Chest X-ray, PA view. Patient: 22 years old, sex M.
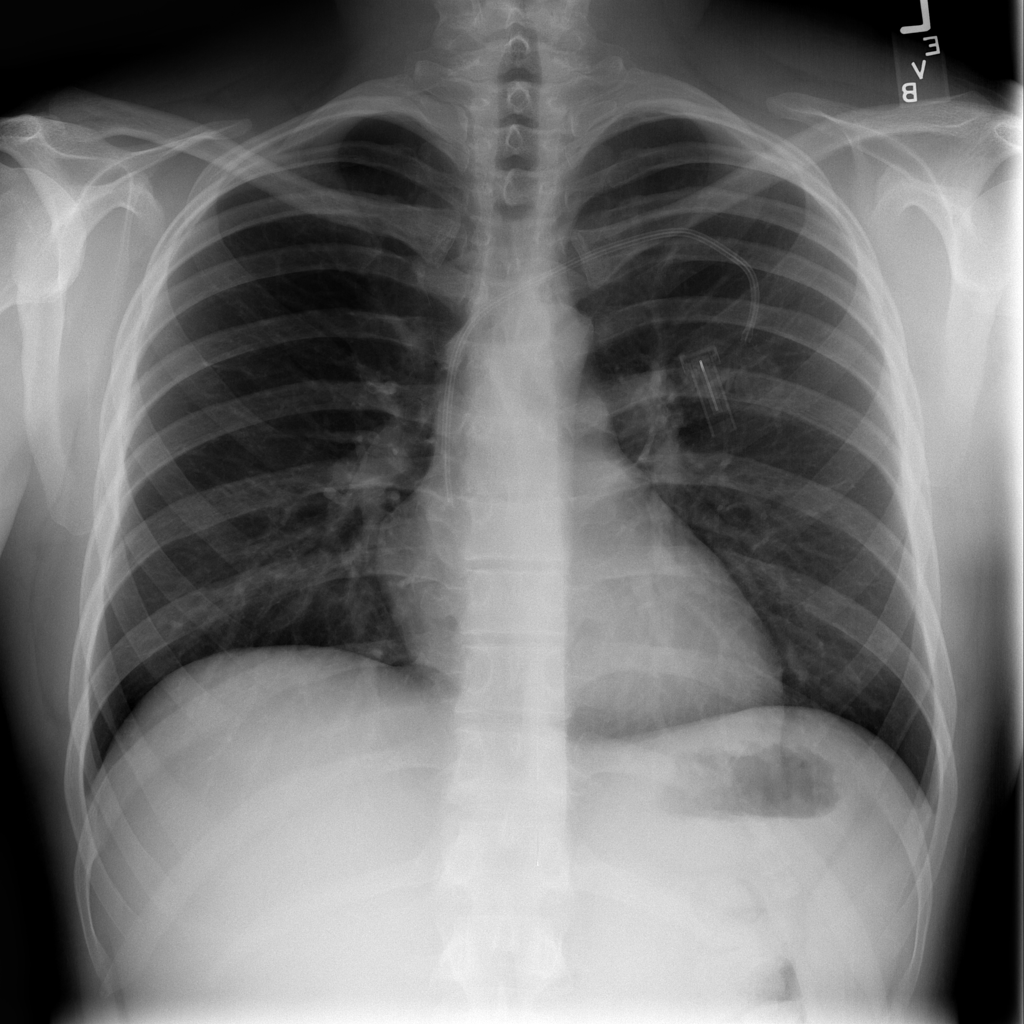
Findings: No Finding